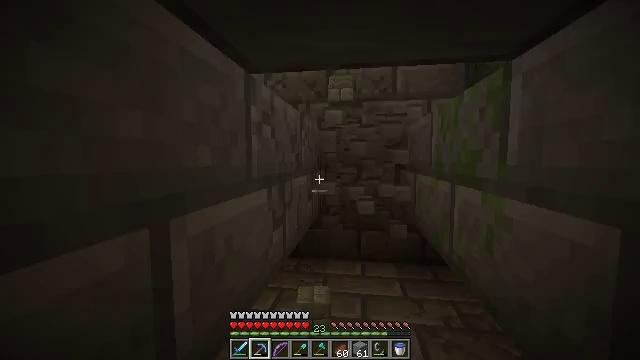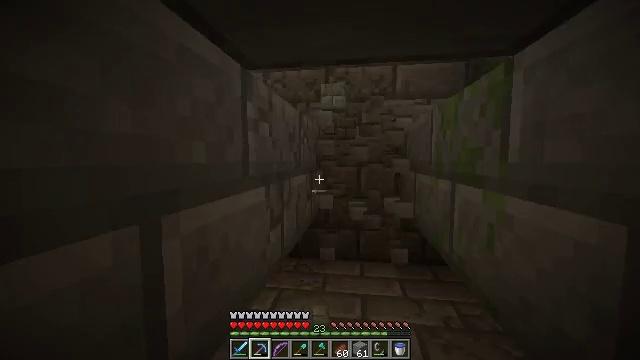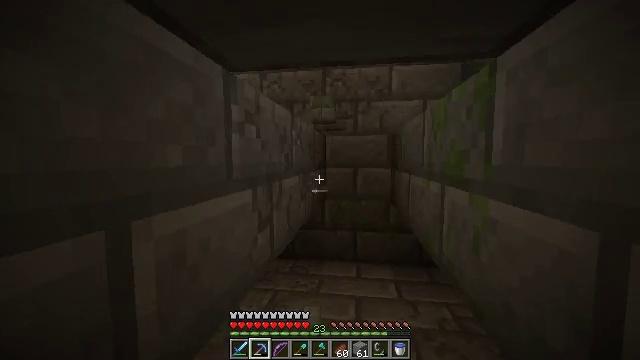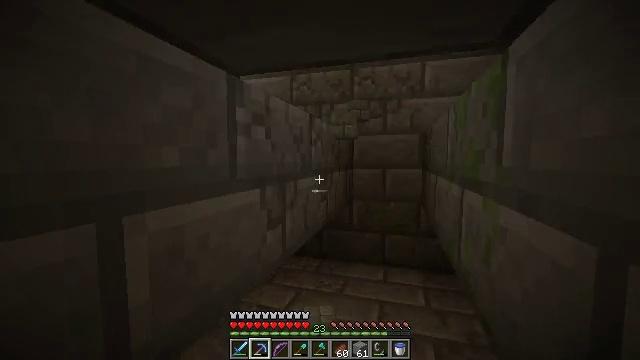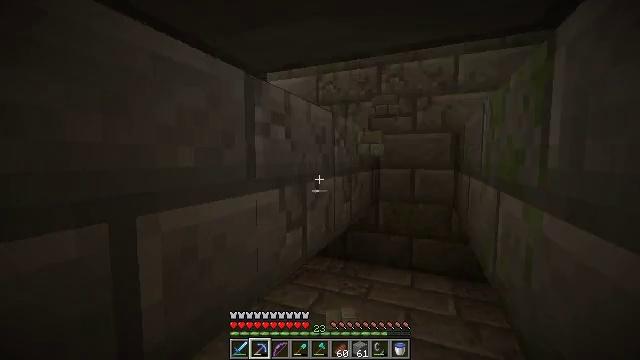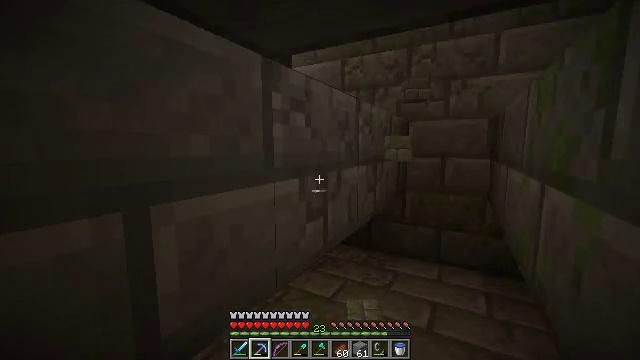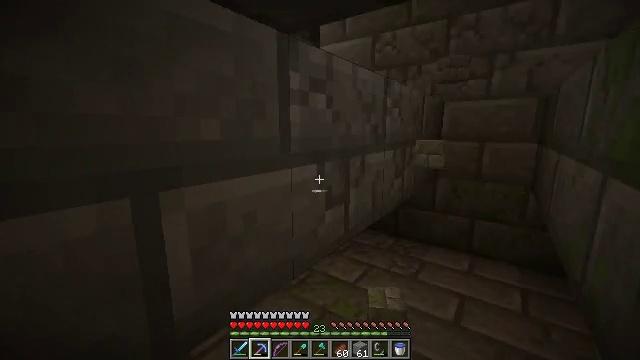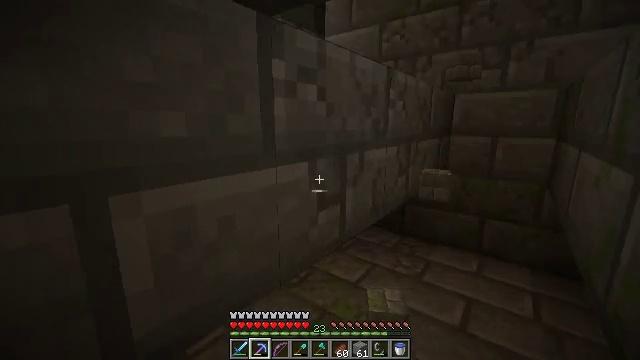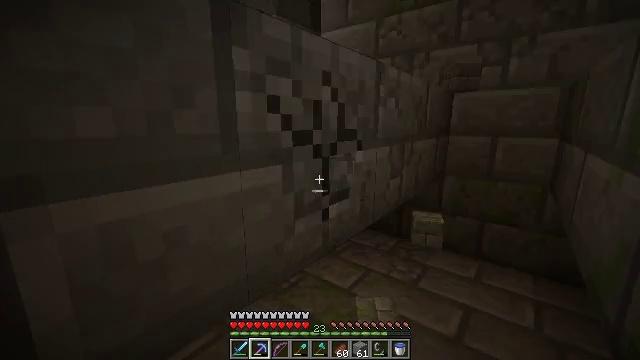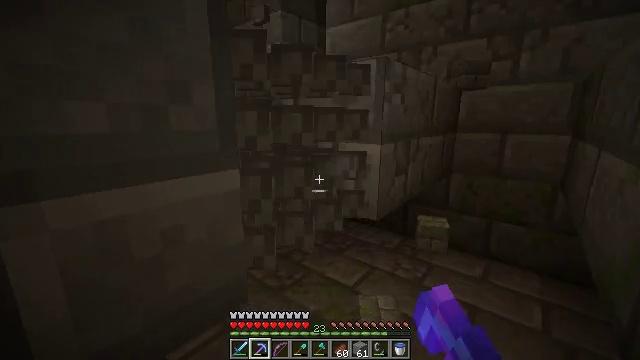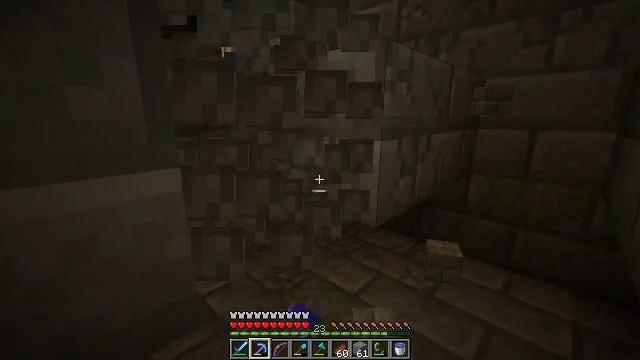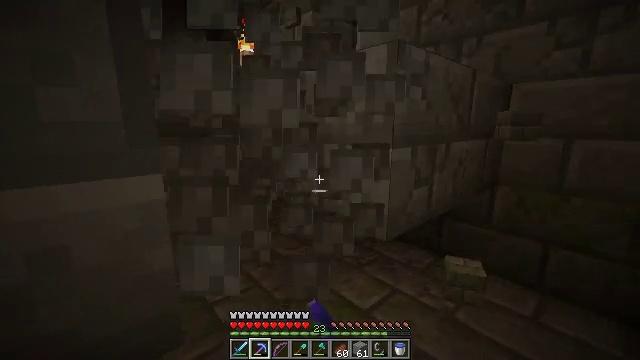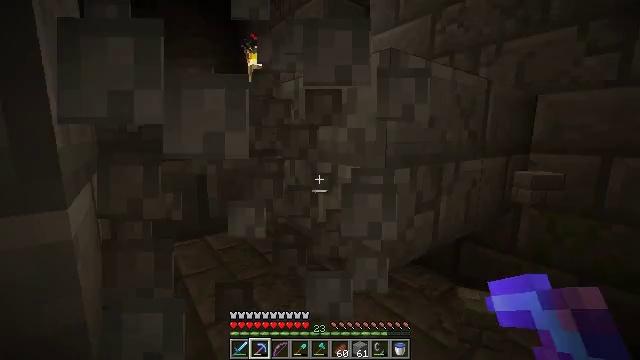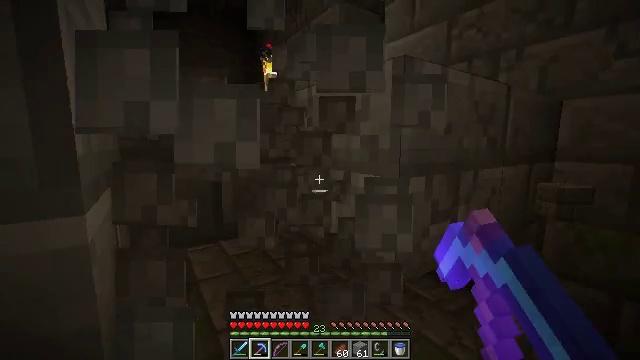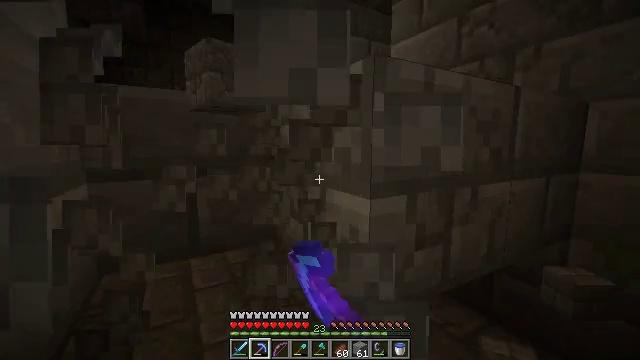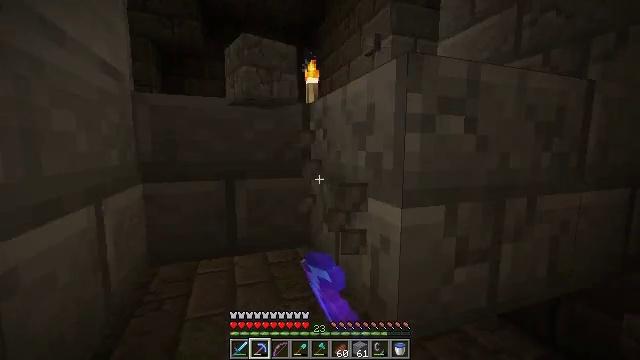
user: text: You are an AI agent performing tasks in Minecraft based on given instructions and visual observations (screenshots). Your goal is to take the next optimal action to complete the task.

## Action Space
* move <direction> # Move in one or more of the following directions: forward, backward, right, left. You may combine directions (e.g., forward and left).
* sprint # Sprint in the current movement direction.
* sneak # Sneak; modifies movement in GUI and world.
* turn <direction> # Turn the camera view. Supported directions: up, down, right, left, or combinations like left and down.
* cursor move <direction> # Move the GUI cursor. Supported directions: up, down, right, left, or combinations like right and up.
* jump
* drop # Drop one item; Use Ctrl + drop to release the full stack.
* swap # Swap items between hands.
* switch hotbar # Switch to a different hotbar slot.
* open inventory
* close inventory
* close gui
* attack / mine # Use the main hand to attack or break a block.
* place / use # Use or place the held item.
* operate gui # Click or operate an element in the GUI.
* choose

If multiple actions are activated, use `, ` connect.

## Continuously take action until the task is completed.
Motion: motion action
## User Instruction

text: Mine the cracked stone bricks.
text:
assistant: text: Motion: no_op
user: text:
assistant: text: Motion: move right
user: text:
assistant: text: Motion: move right, turn left
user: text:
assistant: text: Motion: move right, turn left
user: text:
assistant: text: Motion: move right, turn left and down
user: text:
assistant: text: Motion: move right, turn left and down
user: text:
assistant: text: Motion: move right, turn left and down
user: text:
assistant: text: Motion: move right, attack / mine
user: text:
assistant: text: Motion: move right, turn left, attack / mine
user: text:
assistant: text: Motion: move right, turn left, attack / mine
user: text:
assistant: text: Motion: move right, turn left and up, attack / mine
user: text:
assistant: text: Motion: move right, turn left and up, attack / mine
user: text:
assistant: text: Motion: move right, turn left and up, attack / mine
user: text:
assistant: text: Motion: move right, turn left, attack / mine
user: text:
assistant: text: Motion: move right, turn left, attack / mine
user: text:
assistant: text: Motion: turn left, attack / mine
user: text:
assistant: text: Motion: attack / mine
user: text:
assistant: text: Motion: turn left, attack / mine
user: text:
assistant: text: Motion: attack / mine
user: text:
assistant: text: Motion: attack / mine
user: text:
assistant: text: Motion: attack / mine
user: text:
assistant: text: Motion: attack / mine